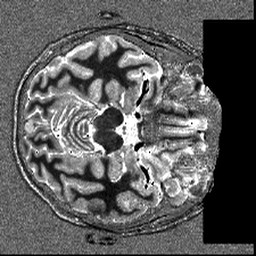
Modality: T1map
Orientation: axial
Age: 25
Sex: female